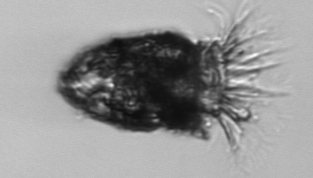
Label: Stenosemella_pacifica